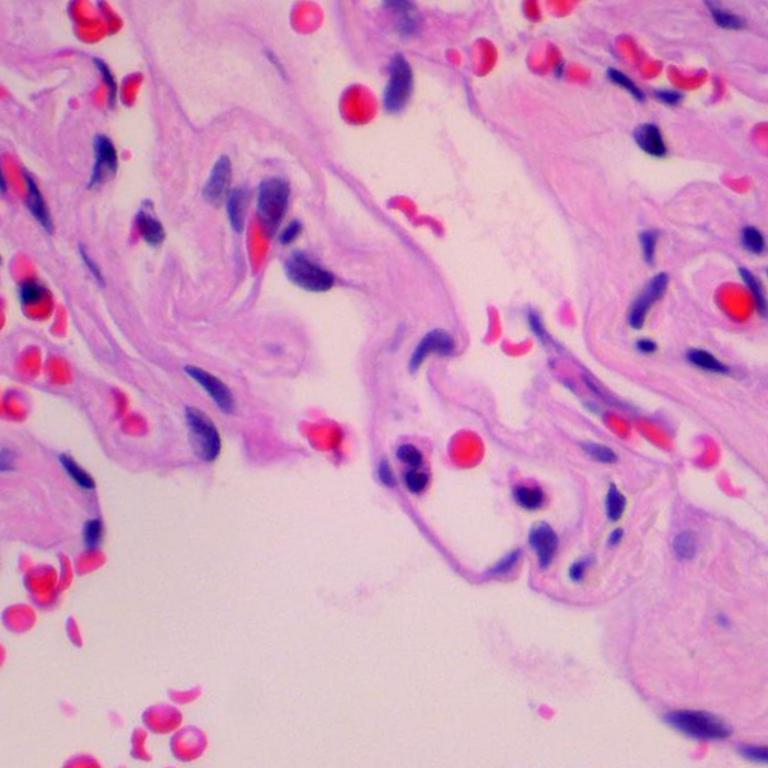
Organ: lung
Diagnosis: benign